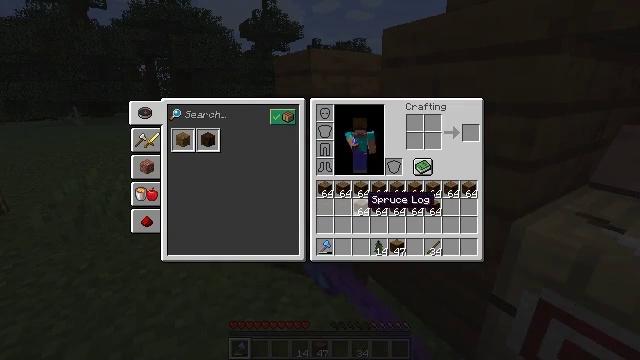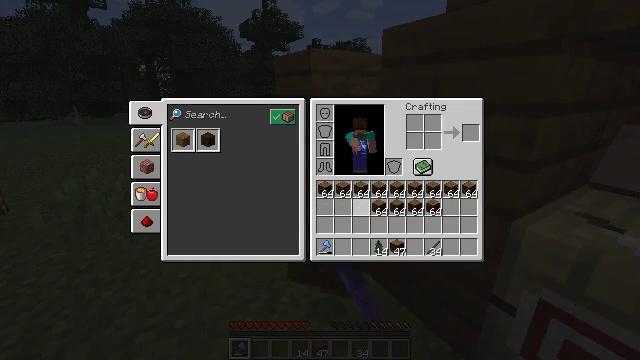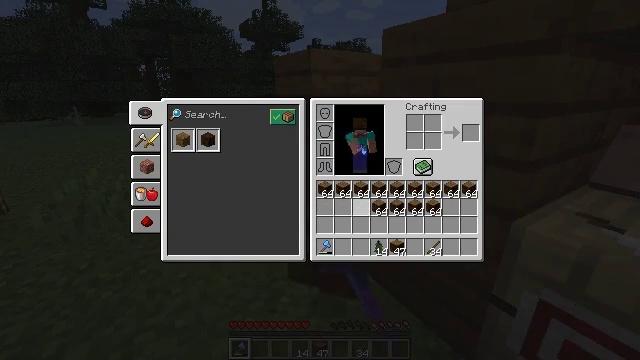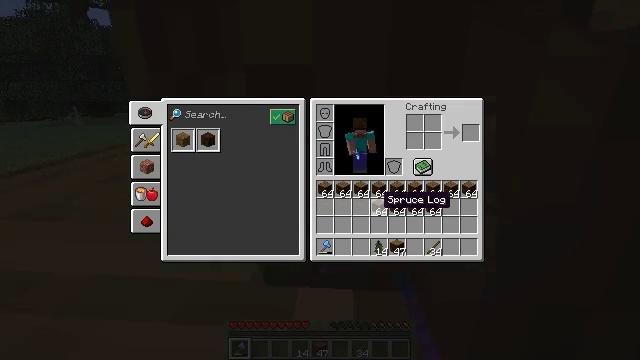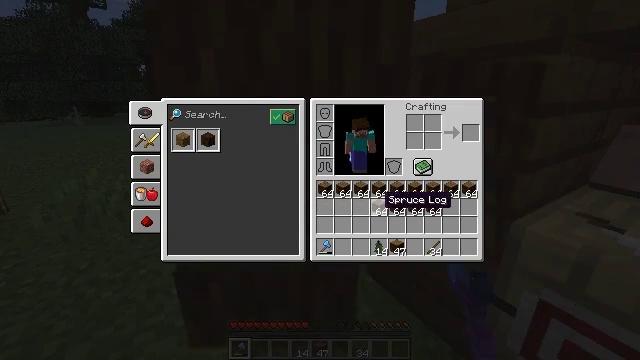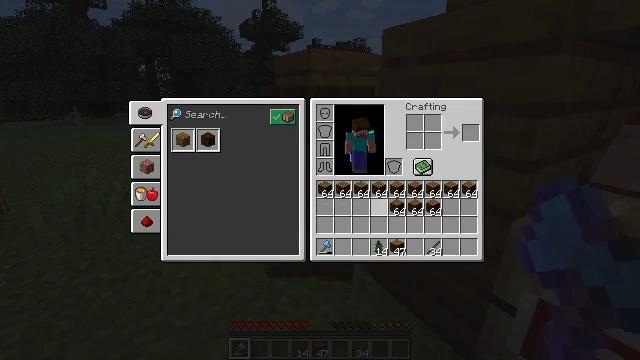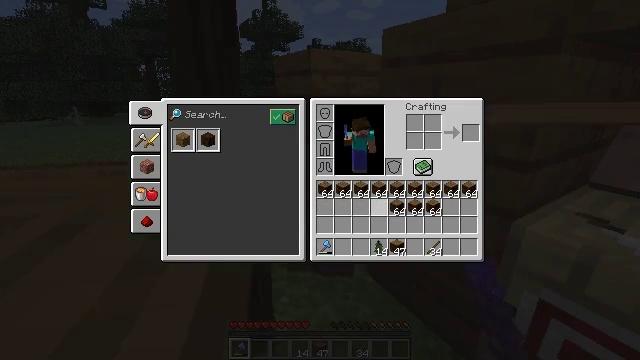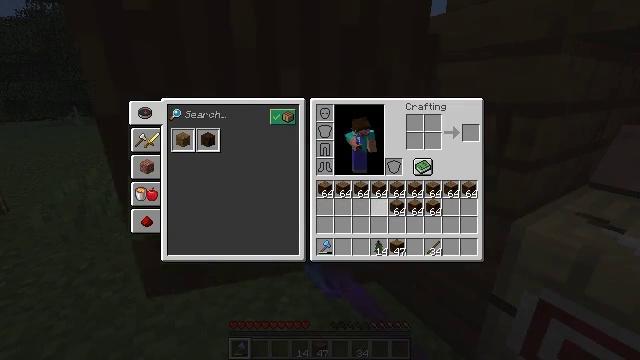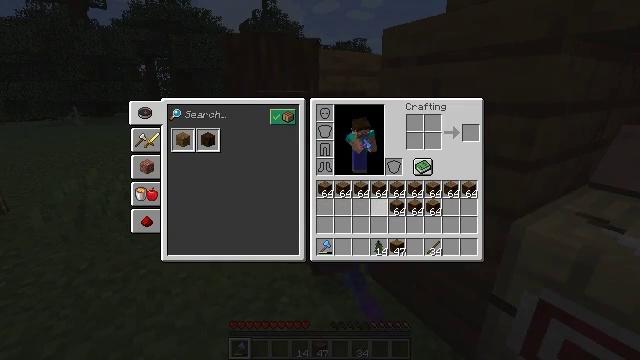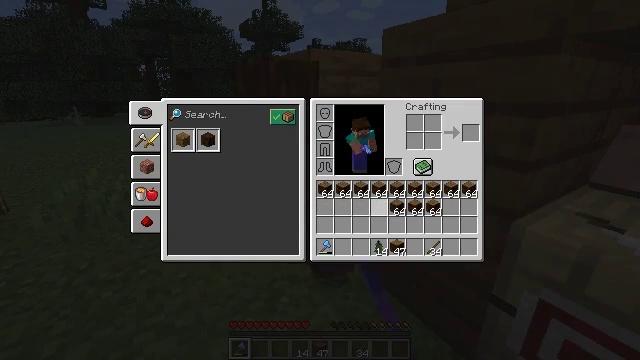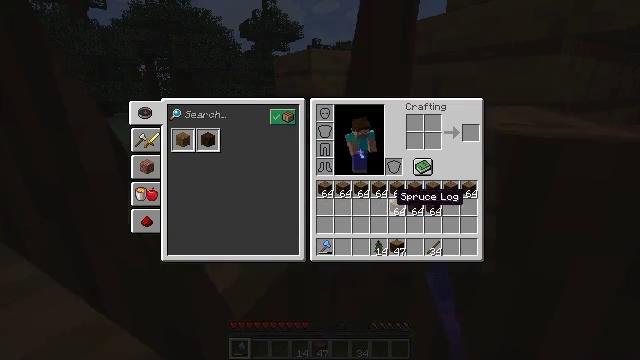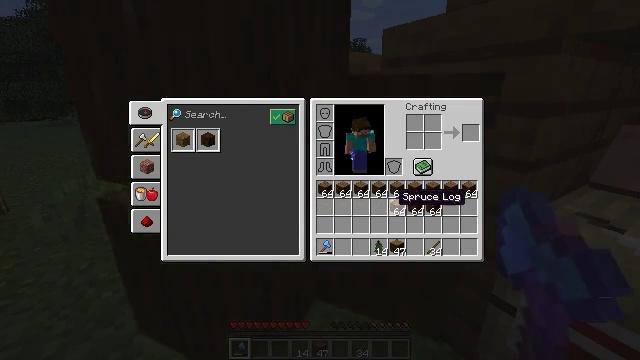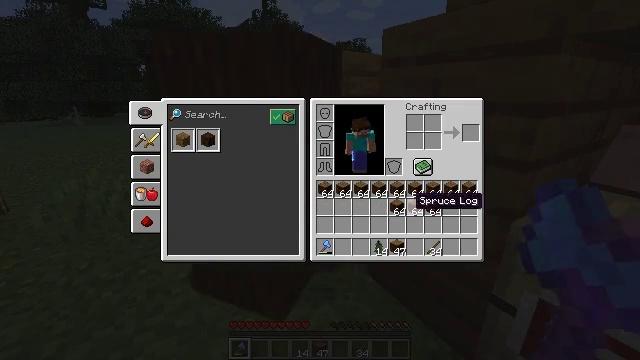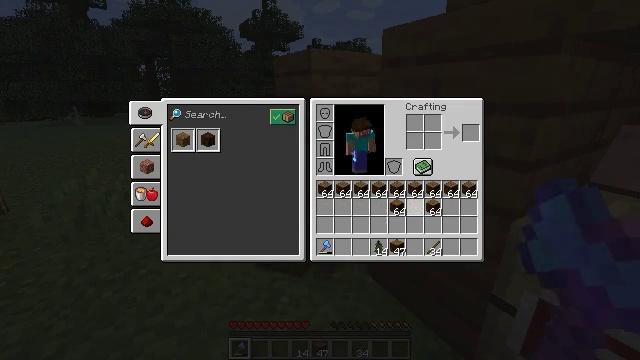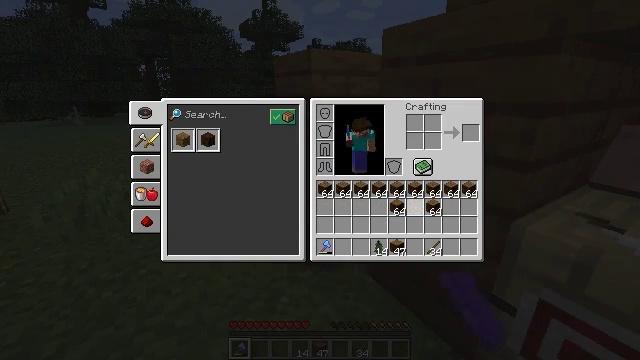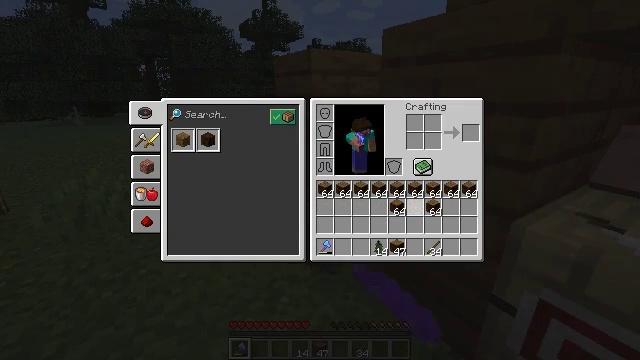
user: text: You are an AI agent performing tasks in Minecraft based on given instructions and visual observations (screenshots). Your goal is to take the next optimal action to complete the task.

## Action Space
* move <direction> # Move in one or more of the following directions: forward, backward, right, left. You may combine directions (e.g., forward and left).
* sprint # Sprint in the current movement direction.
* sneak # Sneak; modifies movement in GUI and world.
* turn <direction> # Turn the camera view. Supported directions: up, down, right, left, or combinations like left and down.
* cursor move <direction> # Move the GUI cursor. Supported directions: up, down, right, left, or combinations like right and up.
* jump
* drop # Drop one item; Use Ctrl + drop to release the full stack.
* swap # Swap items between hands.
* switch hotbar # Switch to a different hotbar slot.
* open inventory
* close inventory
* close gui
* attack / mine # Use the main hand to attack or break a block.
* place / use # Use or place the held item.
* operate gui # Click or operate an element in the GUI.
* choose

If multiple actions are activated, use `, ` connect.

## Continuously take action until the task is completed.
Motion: motion action
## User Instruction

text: Remove a spruce log from the inventory.
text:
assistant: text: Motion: sprint, drop
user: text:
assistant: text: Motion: sprint, drop
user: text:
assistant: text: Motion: sprint, cursor move right, drop
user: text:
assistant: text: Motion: sprint
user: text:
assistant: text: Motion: sprint, drop
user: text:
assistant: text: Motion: sprint
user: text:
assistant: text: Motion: sprint, drop
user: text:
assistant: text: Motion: sprint, drop
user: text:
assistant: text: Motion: sprint, drop
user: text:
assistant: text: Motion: sprint, drop
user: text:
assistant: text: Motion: sprint, drop
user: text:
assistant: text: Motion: sprint, cursor move right
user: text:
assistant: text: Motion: sprint, drop
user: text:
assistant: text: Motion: sprint, drop
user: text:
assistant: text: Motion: sprint
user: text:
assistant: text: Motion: sprint
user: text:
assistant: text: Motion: sprint
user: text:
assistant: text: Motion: sprint, drop
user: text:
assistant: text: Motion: sprint, drop
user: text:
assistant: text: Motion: sprint, drop
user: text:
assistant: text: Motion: sprint, drop
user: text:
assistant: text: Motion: sprint
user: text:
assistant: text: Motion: sprint, drop
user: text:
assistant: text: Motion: sprint, cursor move left, drop
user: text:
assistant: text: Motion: sprint
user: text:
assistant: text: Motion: sprint
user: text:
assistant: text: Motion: sprint, cursor move left, drop
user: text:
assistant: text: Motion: sprint, drop
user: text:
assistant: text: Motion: sprint, drop
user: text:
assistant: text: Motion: sprint